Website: apple
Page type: customer-info-address
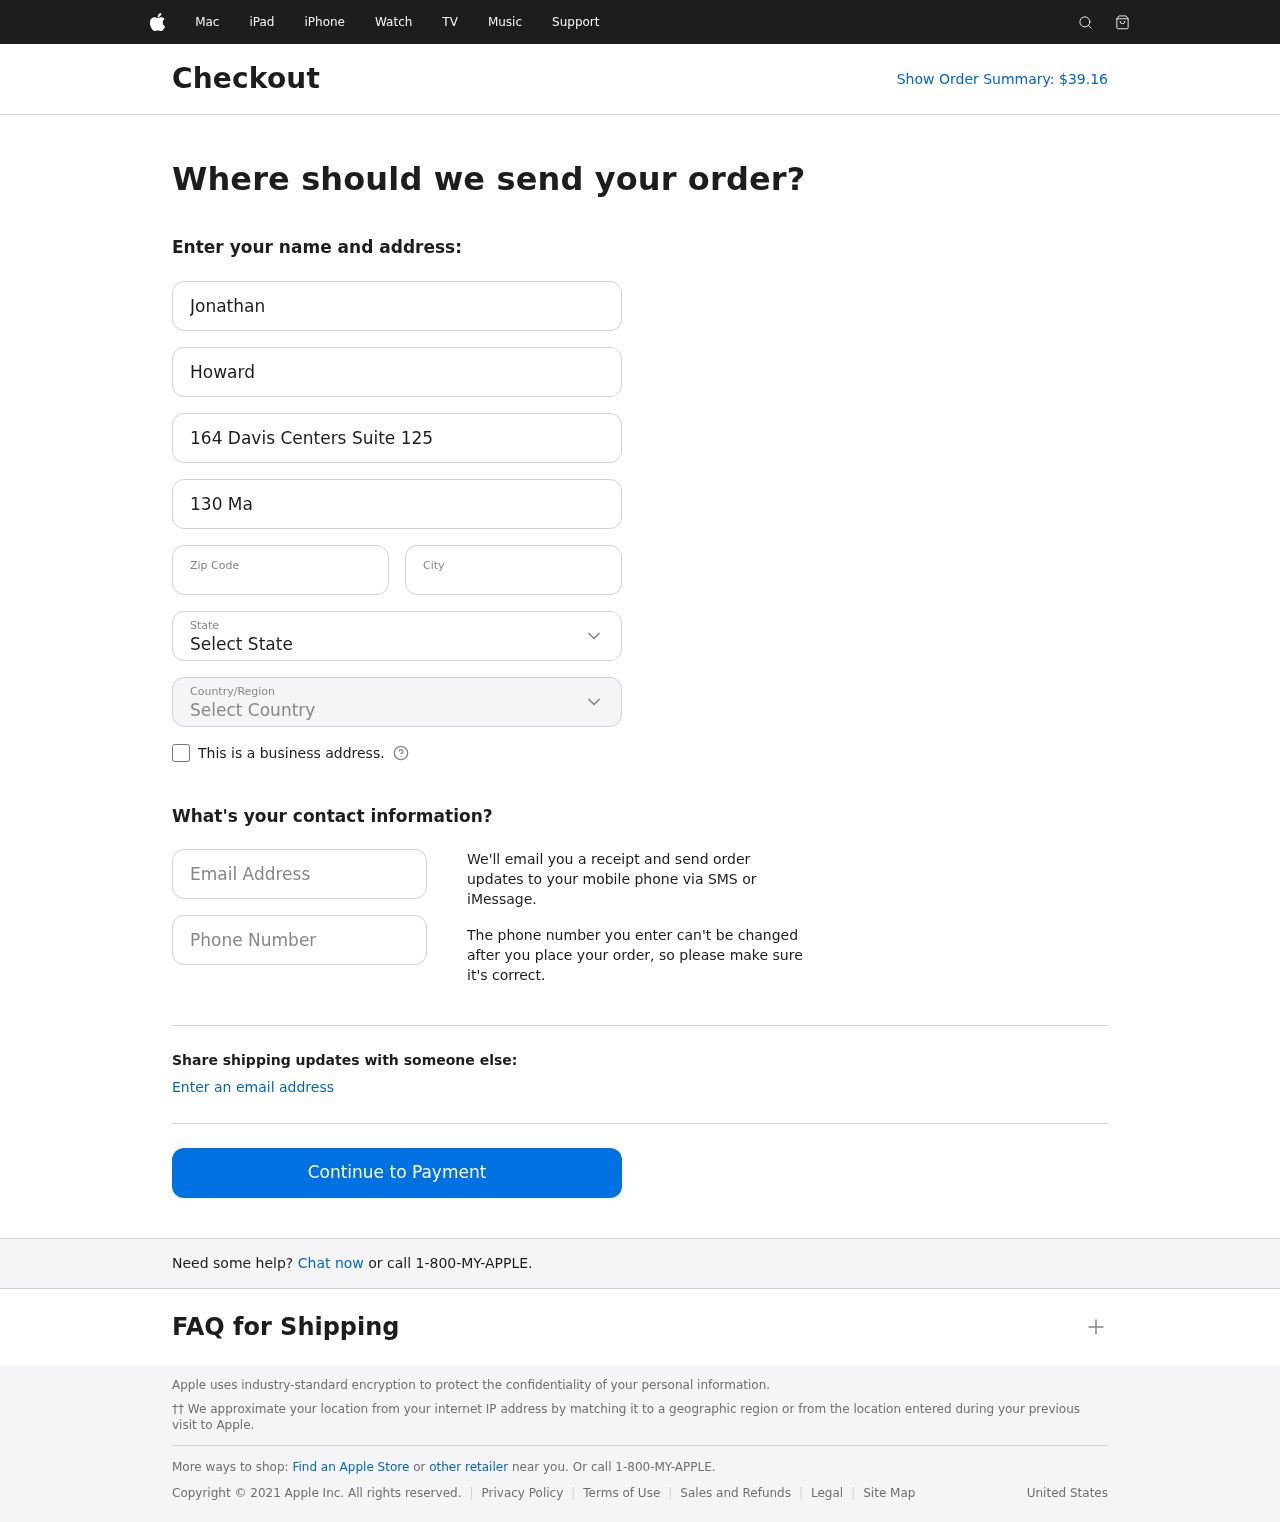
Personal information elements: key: PII_CITY
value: West Connie
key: PII_COUNTRY
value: United States
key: PII_EMAIL
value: jhoward@hotmail.com
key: PII_FIRSTNAME
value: Jonathan
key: PII_LASTNAME
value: Howard
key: PII_PHONE
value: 4742650324
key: PII_POSTCODE
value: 73384
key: PII_STATE
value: New Hampshire
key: PII_STREET
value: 164 Davis Centers Suite 125
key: PII_STREET2
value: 130 Marcus Trace
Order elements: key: ORDER_TOTAL
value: Show Order Summary: $39.16